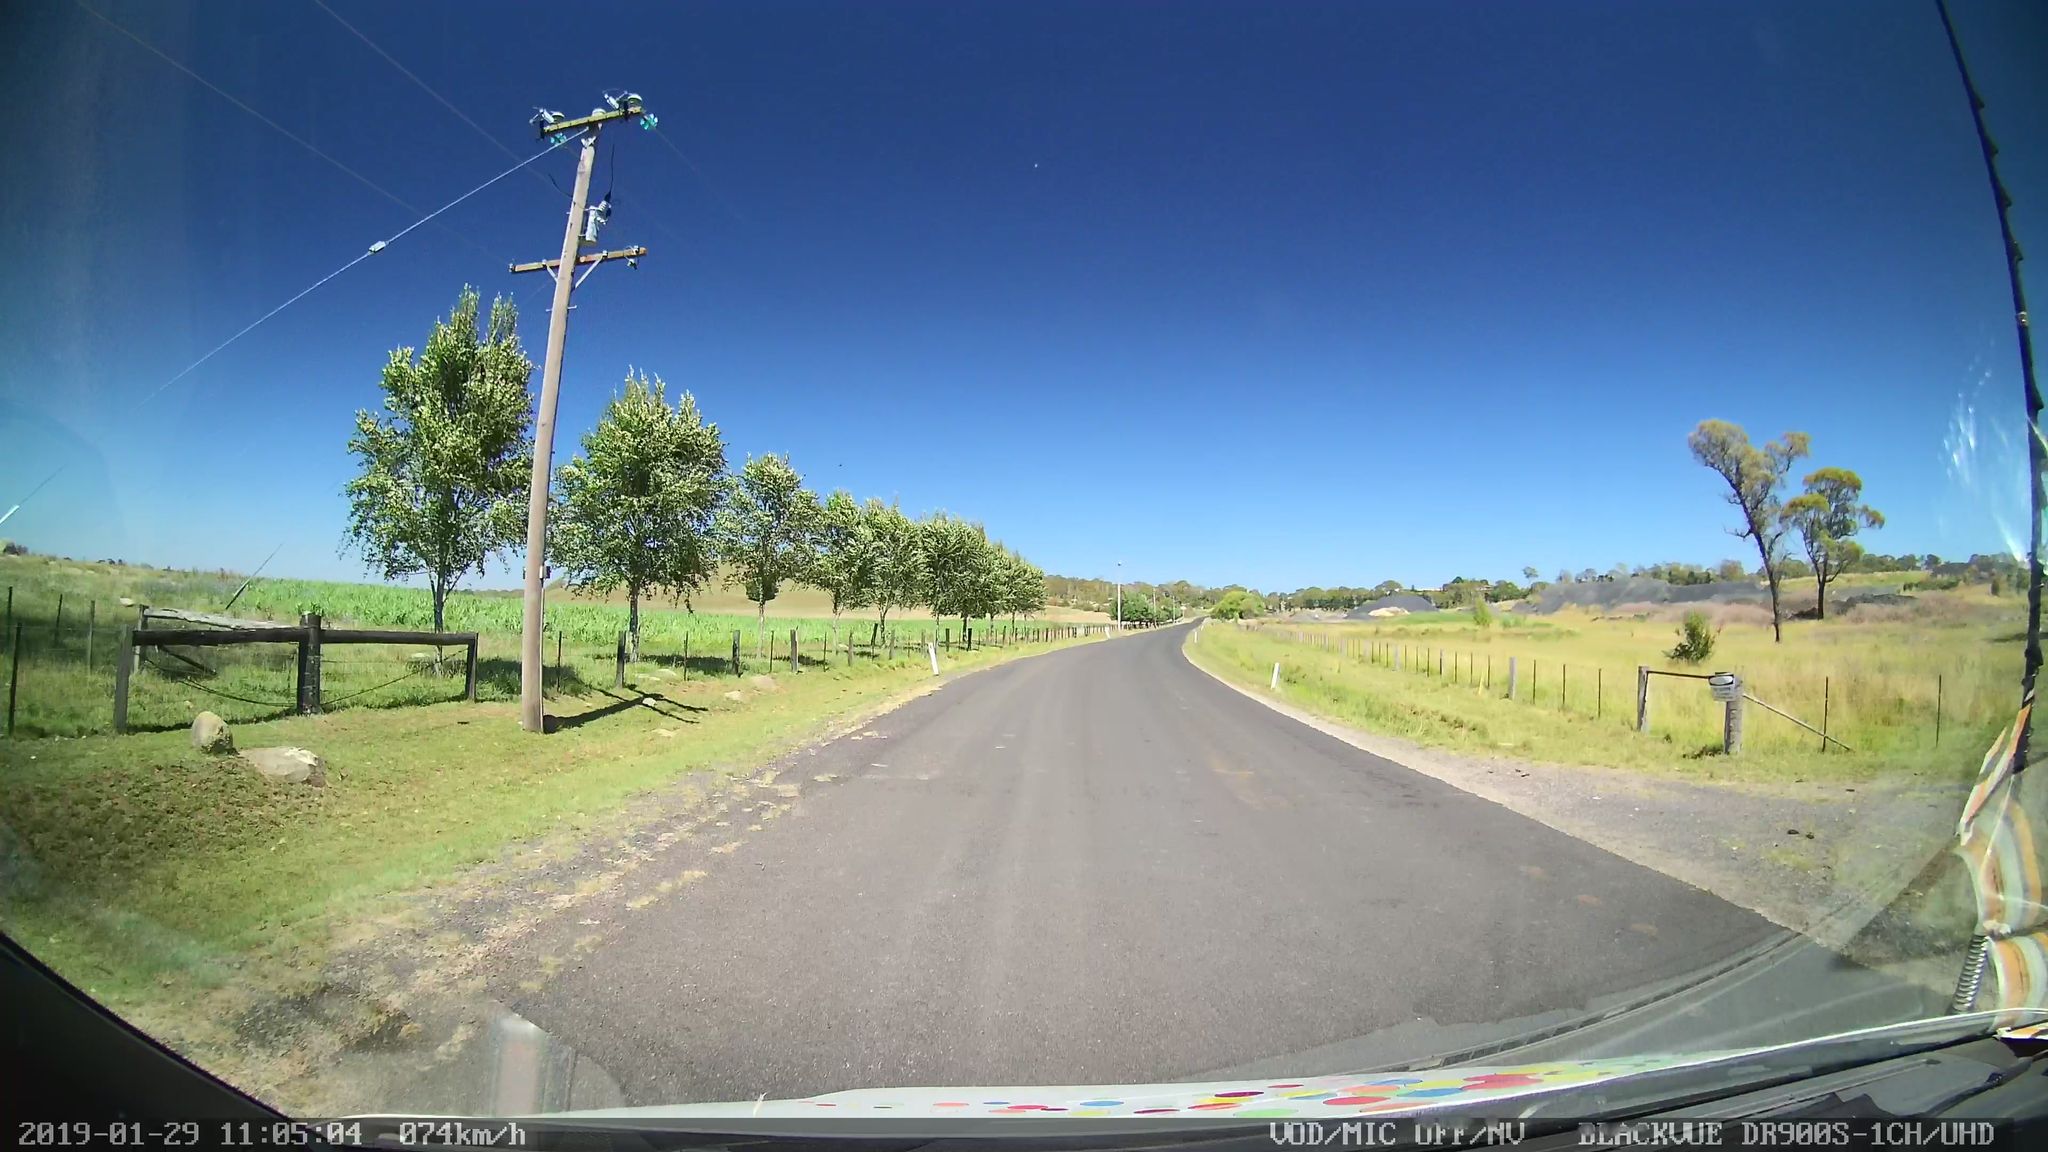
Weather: clear
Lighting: day
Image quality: good
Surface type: driving surface
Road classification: unclassified
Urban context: very low density rural
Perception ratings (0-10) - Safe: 0.91, Lively: 1.11, Beautiful: 5.42, Boring: 4.82, Depressing: 6.54, Wealthy: 0.29